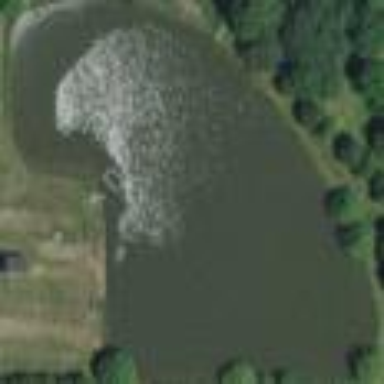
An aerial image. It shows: Pond surrounded by natural water.